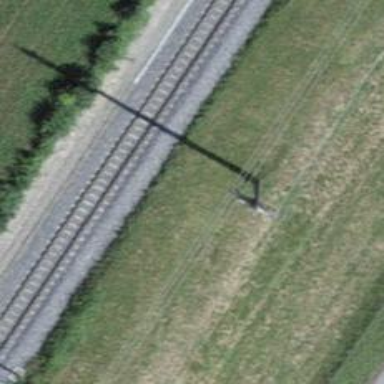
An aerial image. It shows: Power line in the image.